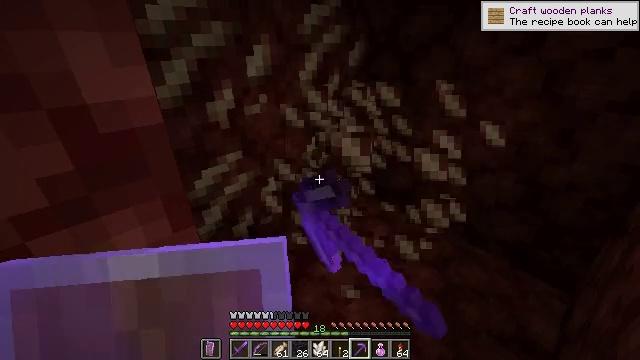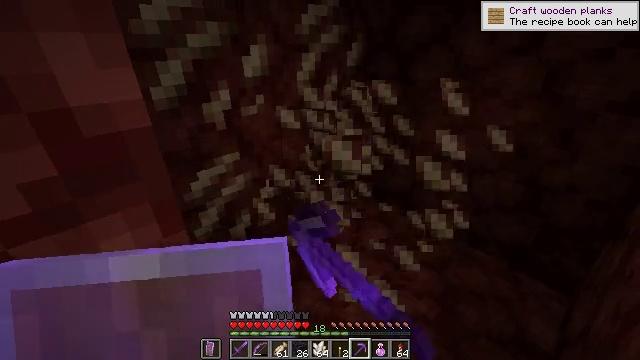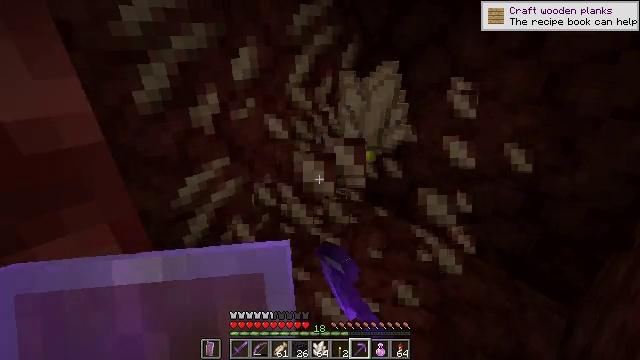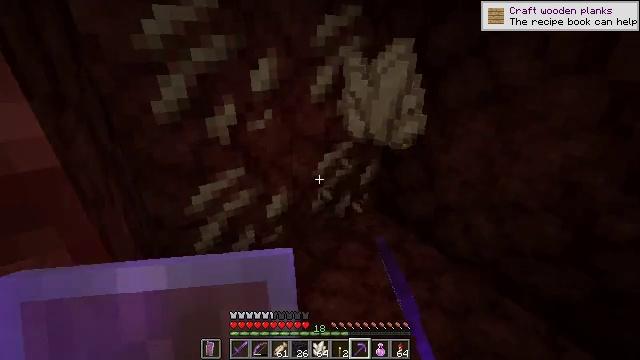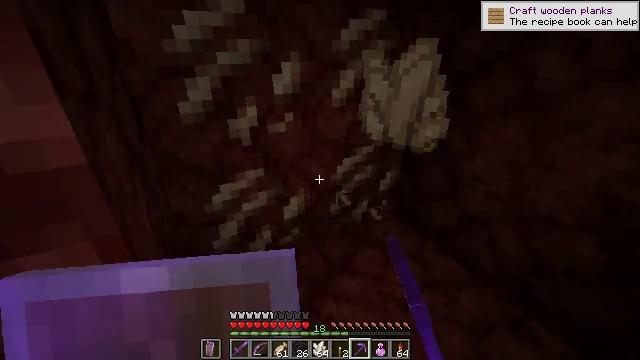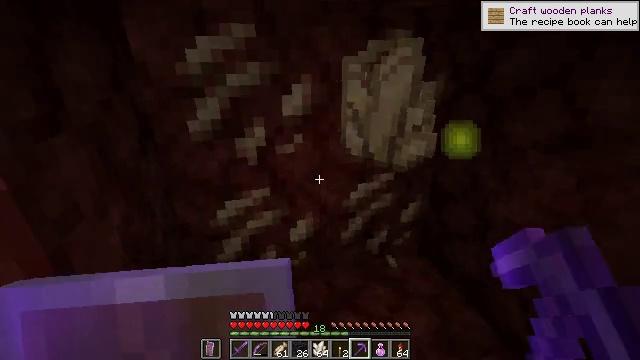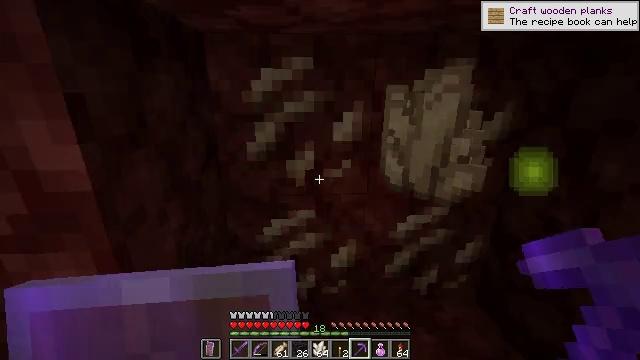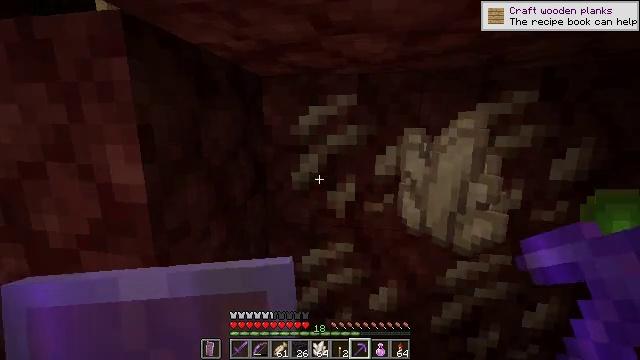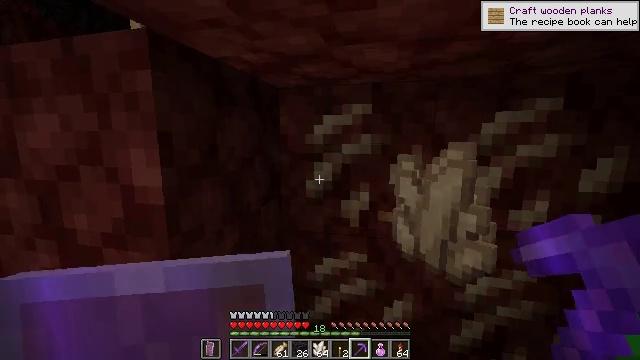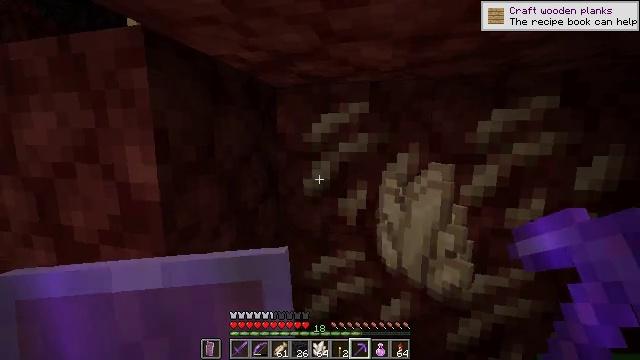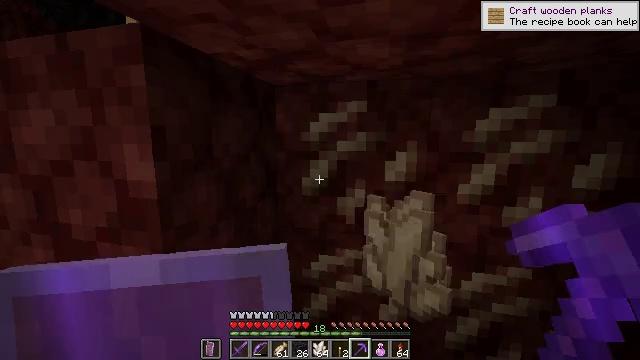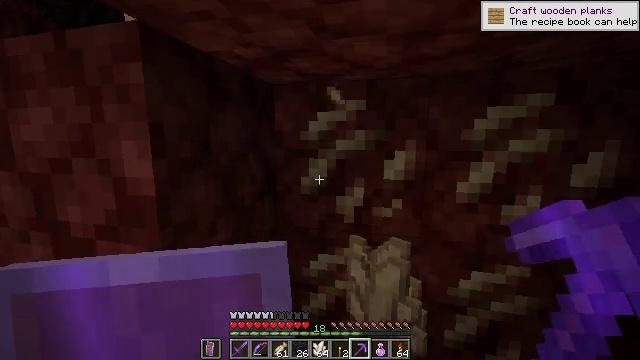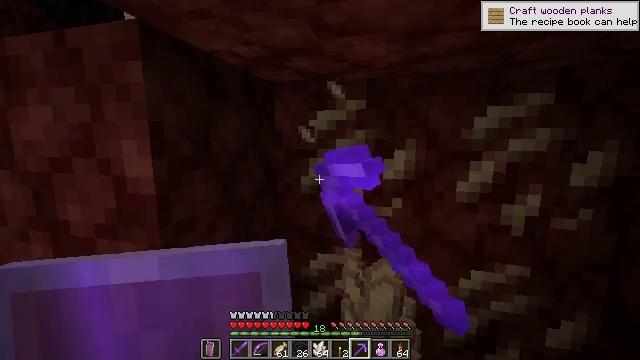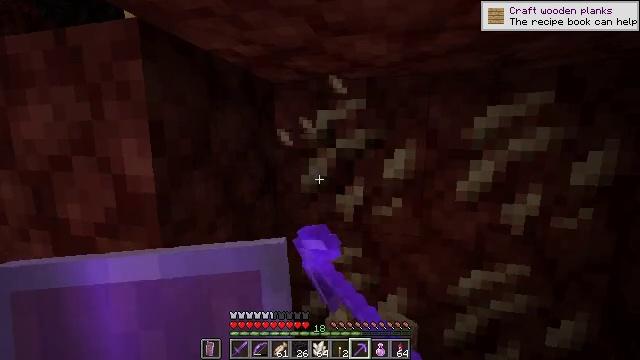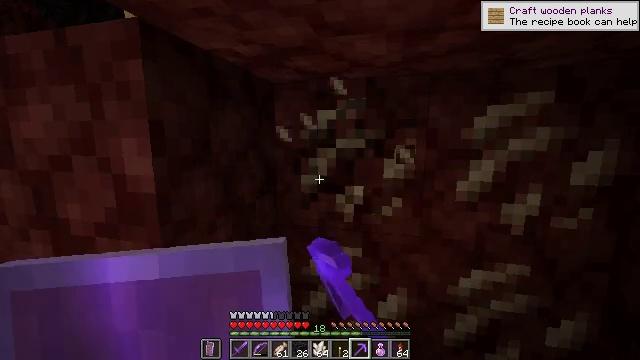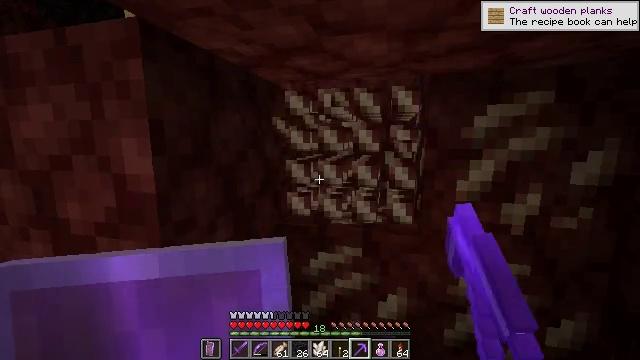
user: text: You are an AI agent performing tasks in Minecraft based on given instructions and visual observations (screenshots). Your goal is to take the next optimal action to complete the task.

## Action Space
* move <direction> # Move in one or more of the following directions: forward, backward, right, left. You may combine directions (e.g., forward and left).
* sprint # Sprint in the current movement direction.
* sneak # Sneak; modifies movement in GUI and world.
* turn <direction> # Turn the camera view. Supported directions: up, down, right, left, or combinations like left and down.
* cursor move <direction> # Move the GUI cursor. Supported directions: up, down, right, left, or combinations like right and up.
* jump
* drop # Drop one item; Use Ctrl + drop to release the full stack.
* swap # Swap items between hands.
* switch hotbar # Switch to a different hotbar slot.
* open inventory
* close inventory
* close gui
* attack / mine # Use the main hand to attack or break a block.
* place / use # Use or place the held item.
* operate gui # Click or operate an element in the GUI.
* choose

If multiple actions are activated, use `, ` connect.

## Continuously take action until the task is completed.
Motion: motion action
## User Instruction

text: Break the nether quartz ore block.
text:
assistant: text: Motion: move right
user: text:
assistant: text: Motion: move right
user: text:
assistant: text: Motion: move right, turn left and up
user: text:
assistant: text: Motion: move right, turn left
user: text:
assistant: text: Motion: move right, turn left and up
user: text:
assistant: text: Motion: turn left and up
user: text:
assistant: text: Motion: turn left and up
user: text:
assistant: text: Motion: turn left and up
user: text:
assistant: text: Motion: no_op
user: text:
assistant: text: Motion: no_op
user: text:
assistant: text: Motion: attack / mine
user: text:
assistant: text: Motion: attack / mine
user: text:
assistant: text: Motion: attack / mine
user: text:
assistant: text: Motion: attack / mine
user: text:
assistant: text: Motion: attack / mine
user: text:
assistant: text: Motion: attack / mine
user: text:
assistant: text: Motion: attack / mine
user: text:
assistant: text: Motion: turn right
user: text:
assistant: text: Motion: turn right
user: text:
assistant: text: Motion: turn right
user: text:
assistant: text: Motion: turn right
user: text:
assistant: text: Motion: turn right
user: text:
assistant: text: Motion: turn right
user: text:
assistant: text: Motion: no_op
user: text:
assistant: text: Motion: attack / mine
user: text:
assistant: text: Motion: attack / mine
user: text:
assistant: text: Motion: attack / mine
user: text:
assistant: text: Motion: attack / mine
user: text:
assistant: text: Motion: attack / mine
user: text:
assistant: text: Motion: attack / mine